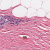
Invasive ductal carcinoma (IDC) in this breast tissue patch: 0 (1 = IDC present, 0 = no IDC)